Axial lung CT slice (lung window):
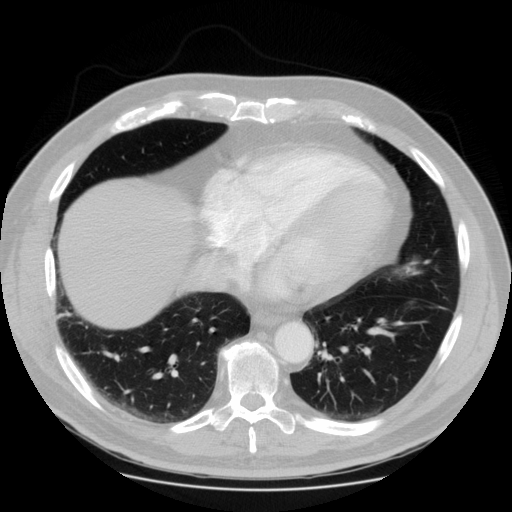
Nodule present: no